В ведре находится смесь воды со льдом. Масса смеси $M=10~кг$. Ведро внесли в комнату и сразу же начали измерять температуру $t$ смеси. Получившийся график зависимости температуры от времени $\tau$ изображен на рисунке ниже.  У дельная теплоемкость воды $C=4200~Дж/(кг \cdot К)$, и теплота плавления льда $\lambda=3.4 \cdot 10^{5}~Дж/кг$.
Определить, сколько льда было в ведре, когда его внесли в комнату. Теплоемкостью ведра пренебречь.
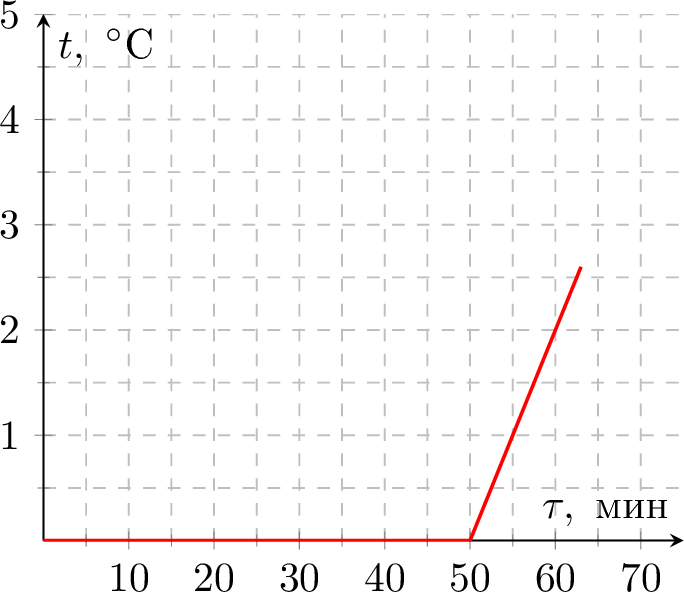
Ответ: $$ m=\frac{M c}{\lambda} \frac{\Delta t}{\Delta \tau_{2}} \Delta \tau_{1}=1.24~кг. $$.
Темы:
T, Термодинамика, Всероссийские, Фазовый переход, Теплота